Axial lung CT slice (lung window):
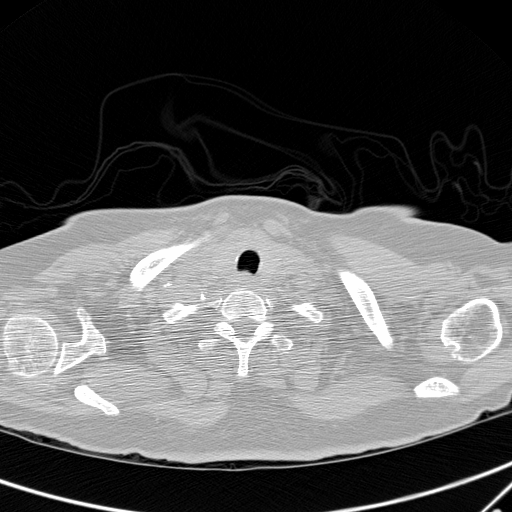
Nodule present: no